Question: I am actually adding constraints to view
'''
class SecondViewController: UIViewController {
@IBOutlet weak var containerView: UIView!
@IBOutlet weak var containerHeigthconstraint: NSLayoutConstraint!
let myView : UIView = {
let view = UIView()
view.backgroundColor = .black
view.translatesAutoresizingMaskIntoConstraints = false
return view
}()
override func viewDidLoad() {
super.viewDidLoad()
containerHeigthconstraint.constant = containerView.frame.width * 9 / 16 + 40
containerView.backgroundColor = .green
setupLayout()
}
func setupLayout(){
containerView.addSubview(myView)
myView.leftAnchor.constraint(equalTo: containerView.leftAnchor,constant: 10).isActive = true
myView.rightAnchor.constraint(equalTo: containerView.rightAnchor,constant: -10).isActive = true
myView.topAnchor.constraint(equalTo: containerView.topAnchor,constant: 10).isActive = true
myView.bottomAnchor.constraint(equalTo: containerView.bottomAnchor,constant: -10).isActive = true
print(myView.frame)
}
}
'''
This is the output and as you can see, myView has width and height, but when I print myView.frame
I get (0.0, 0.0, 0.0, 0.0), I'd like to know how can i get the real size after apply constraints.

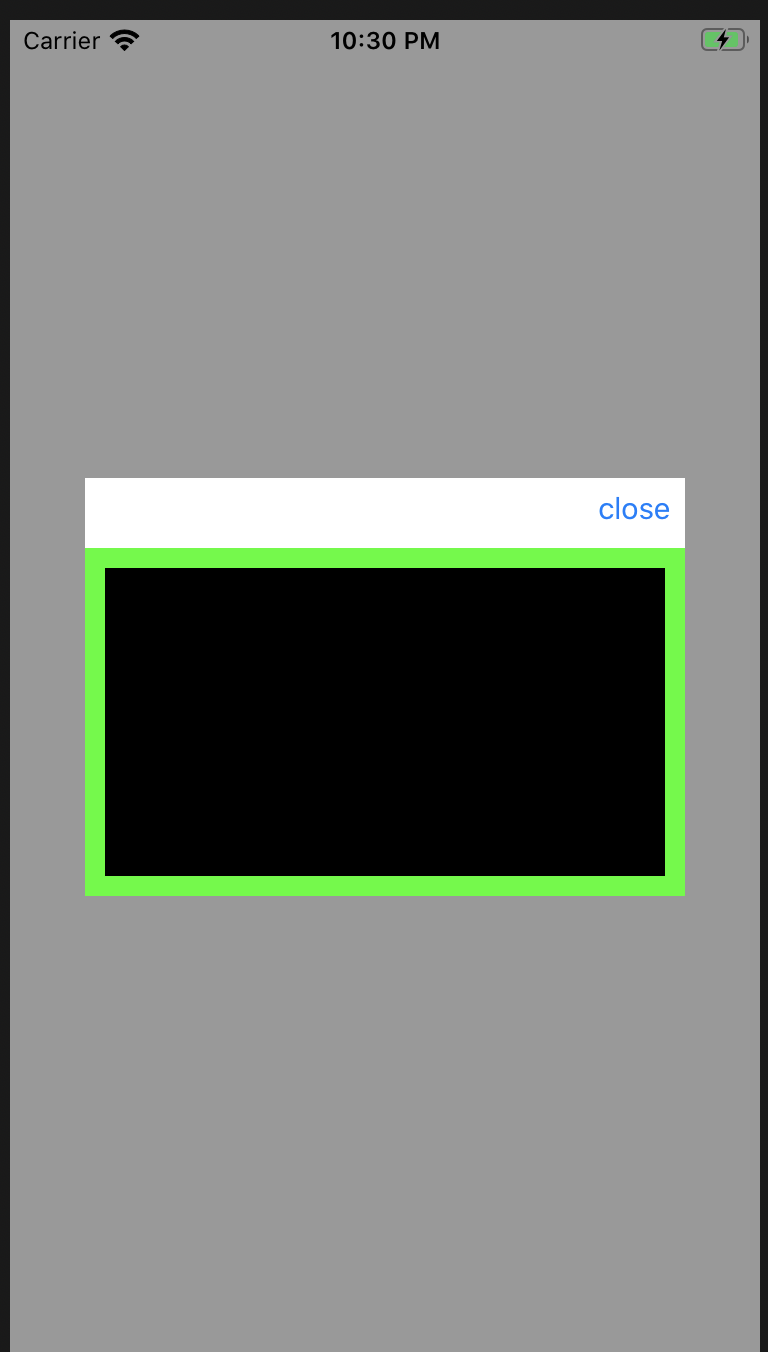
Answer: Constraints are not applied immediately. When you activate a new constraint, it will mark the view as needing an update, but will not actually perform the update until a future UI cycle.
So you have two options. You can call 'layoutIfNeeded()' after activating the constraints to force them to be applied right away, or you can move your print statement to a later method (such as 'viewDidAppear()') which will trigger after the updates made by 'viewDidLoad()' have completed. Which option you need will depend on what you're wanting to do with the frame.